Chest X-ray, PA view. Patient: 36 years old, sex M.
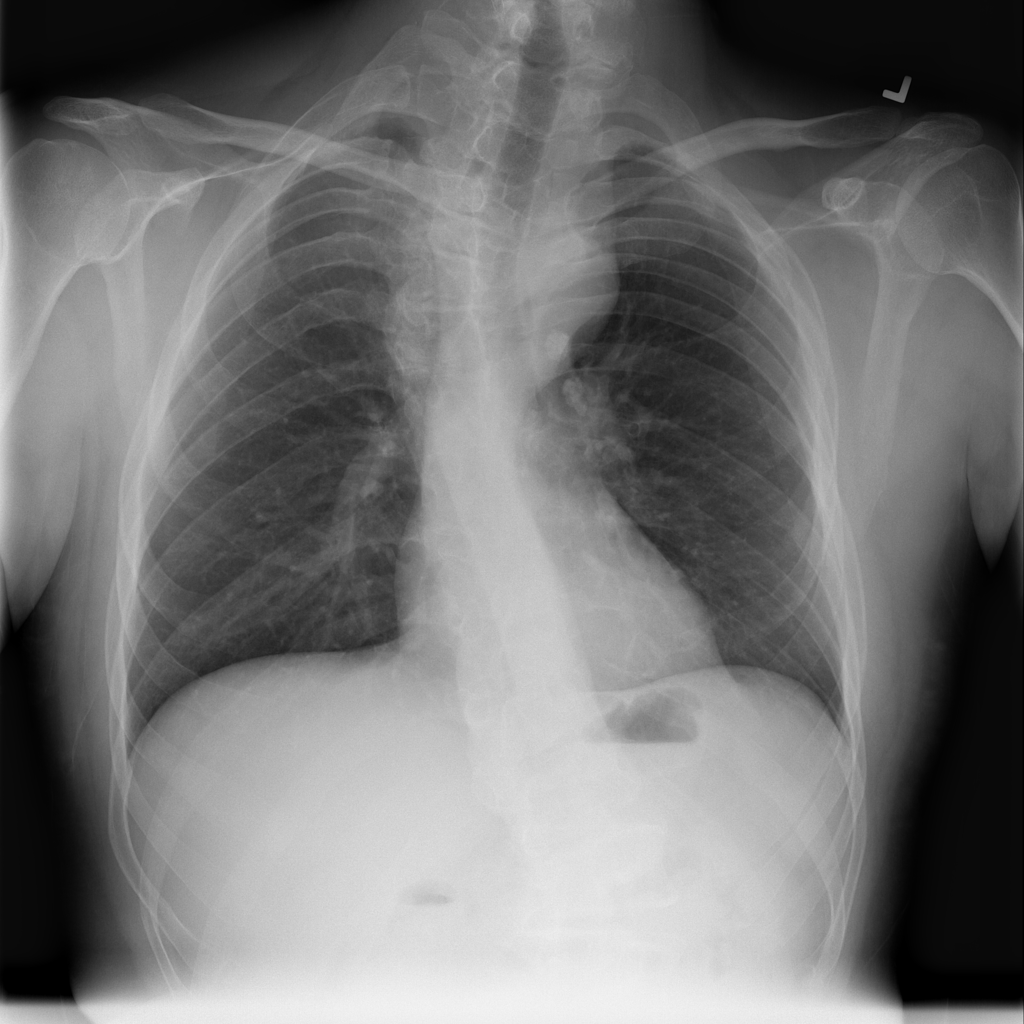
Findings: No Finding